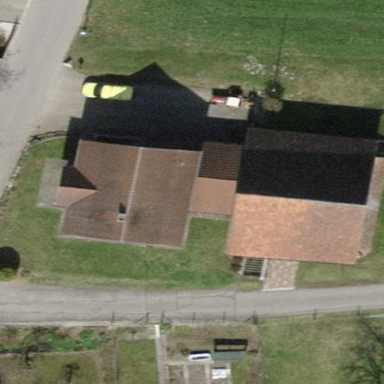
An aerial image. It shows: Detached building with gabled roof.